Question: I've been reading a lot on the internet about this error and why is would be caused, but I can't find the fault in my code.
I have an 'Inventory' class that inherits a list to 'GameObject' pointers:
'''
#ifndef INVENTORY_H
#define INVENTORY_H
#include "GameObject.h"
#include <list>
template <class GameObject>
class Inventory : public std::list<GameObject*>
{
private:
public:
Inventory() : std::list<GameObject*>::list() {}
};
#endif
'''
'GameObject' class looks like this:
'''
class GameObject : public Updateable
{
private:
...
Inventory<GameObject*> m_inventory;
public:
...
void SetInventory(Inventory<GameObject*> inventory);
Inventory<GameObject*>& GetInventory();
};
'''
Then I populate a new 'Inventory' object via this method:
'''
Inventory<GameObject*>& GameInitializer::ConfigureItems(XMLElement* xmlGameObject) {
Inventory<GameObject*>* inv = new Inventory<GameObject*>();
...
while (currElement != NULL) {
GameObject* item = new GameObject();
// Configure all properties of the item
item->SetId(currElement->Attribute("id"));
item->SetPropertyHolder(ConfigureProperties(currElement));
item->SetName(item->GetPropertyHolder().GetProperty("NAME").As<string>());
// Add item to inventory
(*inv).push_back(&item);
currElement = currElement->NextSiblingElement();
}
return (*inv);
}
'''
But whenever the reference to this 'Inventory' object is returned, the member variables in 'GameObject' class ('id', 'name') are unable to read from memory:

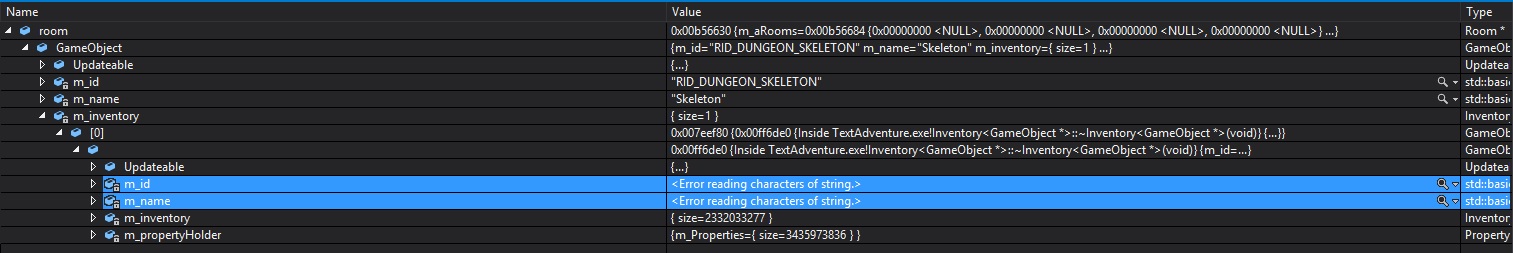
Answer: In your second code block you 'push_back()' a pointer to a local variable (i.e. 'GameObject* item'). It gets destroyed on returning and makes the IDE point this error out.